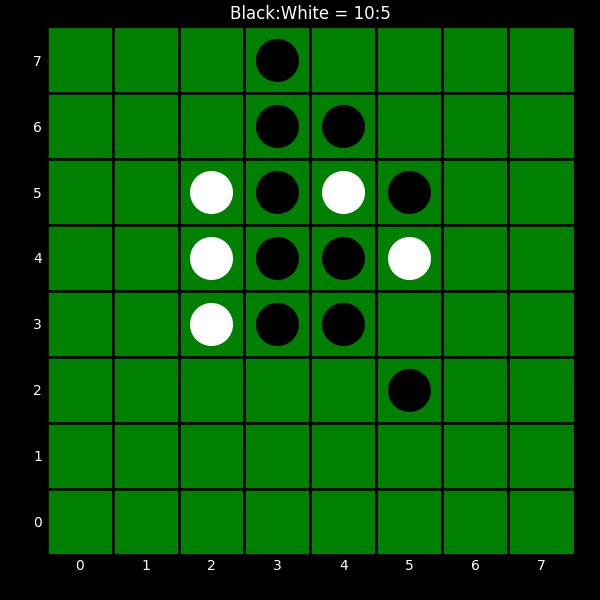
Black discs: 10
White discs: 5